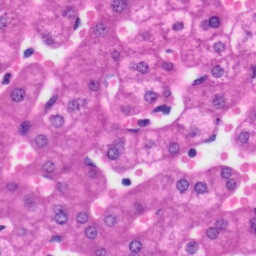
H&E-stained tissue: Liver